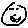
Label: smiley face